Question: I'm working on this application which involves plotting a line or circle on an empty plot after pressing a button. It was all well until suddenly, the graph just stopped updating. For example:
'''
import math
import tkinter as tk
from tkinter import *
import matplotlib
import matplotlib.pyplot as plt
from numpy import arange, sin, cos, tan, pi
from matplotlib.backends.backend_tkagg import FigureCanvasTkAgg,
NavigationToolbar2TkAgg
from matplotlib.backend_bases import key_press_handler
from matplotlib.figure import Figure
from matplotlib.patches import Circle
# Initialising the graph
f = Figure(figsize=(6, 6), dpi=100)
a = f.add_subplot(111)
root = tk.Tk()
class Application(tk.Frame):
def __init__(self, master=None):
super().__init__(master)
self.pack()
self.mainwindow()
def mainwindow(self):
self.add_loci = Button(self)
self.add_loci["text"] = "Add Line"
self.add_loci["command"] = self.line
self.add_loci.pack(side = TOP)
# Plotting an empty graph
a.set_xlabel('Re')
a.set_ylabel('Im')
a.grid(b=None)
a.plot(0, 0)
# Setting up and showing the toolbar and the graph
canvas = FigureCanvasTkAgg(f, master=root)
canvas.show()
canvas.get_tk_widget().pack(side = BOTTOM, fill=BOTH, expand=1)
toolbar = NavigationToolbar2TkAgg(canvas, root)
toolbar.update()
canvas._tkcanvas.pack(side = BOTTOM, fill=BOTH, expand=1)
def line(self):
a.plot([0, 10], [0, 10])
print('test')
app = Application(master=root)
app.mainloop()
'''

The supposed outcome when pressing the button is that a straight should appear, but it doesn't. I added the print statement to check if the button is working correctly and it does, so I really don't know what the problem here is. I'm currently using Spyder (3.2.4).
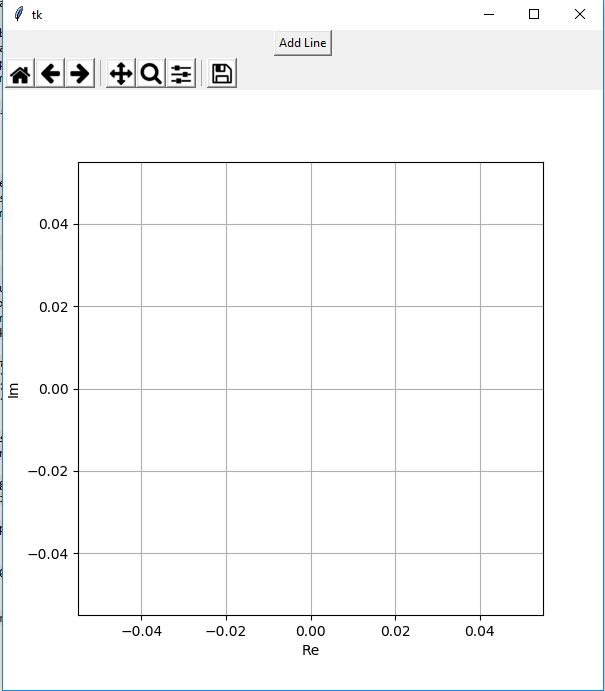
Answer: Everything is working, i.e. the line is being plotted, however the figure needs to be updated. You can do this using 'figure.canvas.draw()' after your plot. Your code would look something like:
'''
f = Figure(figsize=(6, 6), dpi=100)
a = f.add_subplot(111)
root = tk.Tk()
class Application(tk.Frame):
def __init__(self, master=None):
super().__init__(master)
self.pack()
self.mainwindow()
def mainwindow(self):
self.add_loci = Button(self)
self.add_loci["text"] = "Add Line"
self.add_loci["command"] = self.line
self.add_loci.pack(side = TOP)
# Plotting an empty graph
a.set_xlabel('Re')
a.set_ylabel('Im')
a.grid(b=None)
a.plot(0, 0)
# Setting up and showing the toolbar and the graph
canvas = FigureCanvasTkAgg(f, master=root)
canvas.show()
canvas.get_tk_widget().pack(side = BOTTOM, fill=BOTH, expand=1)
toolbar = NavigationToolbar2TkAgg(canvas, root)
toolbar.update()
canvas._tkcanvas.pack(side = BOTTOM, fill=BOTH, expand=1)
def line(self):
a.plot([0, 10], [0, 10])
f.canvas.draw()
print('test')
app = Application(master=root)
app.mainloop()
'''
You could also make the canvas you create an instance variable, by using 'self.canvas = ...'. Then using 'self.canvas.draw()'. Your 'mainwindow' and 'line' function would then look like:
'''
def mainwindow(self):
self.add_loci = Button(self)
self.add_loci["text"] = "Add Line"
self.add_loci["command"] = self.line
self.add_loci.pack(side = TOP)
# Plotting an empty graph
a.set_xlabel('Re')
a.set_ylabel('Im')
a.grid(b=None)
a.plot(0, 0)
# Setting up and showing the toolbar and the graph
self.canvas = FigureCanvasTkAgg(f, master=root)
self.canvas.show()
self.canvas.get_tk_widget().pack(side = BOTTOM, fill=BOTH, expand=1)
toolbar = NavigationToolbar2TkAgg(self.canvas, root)
toolbar.update()
self.canvas._tkcanvas.pack(side = BOTTOM, fill=BOTH, expand=1)
def line(self):
a.plot([0, 10], [0, 10])
self.canvas.draw()
print('test')
'''
Both would produce the same result.